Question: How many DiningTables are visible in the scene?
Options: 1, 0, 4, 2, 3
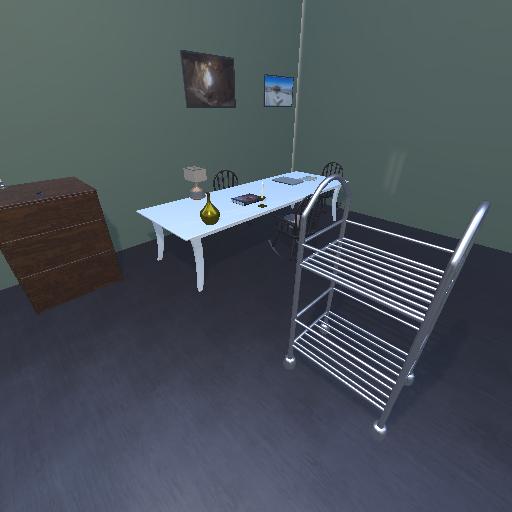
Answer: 1